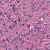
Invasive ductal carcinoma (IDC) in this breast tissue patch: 1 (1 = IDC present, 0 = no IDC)